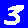
Digit: 3